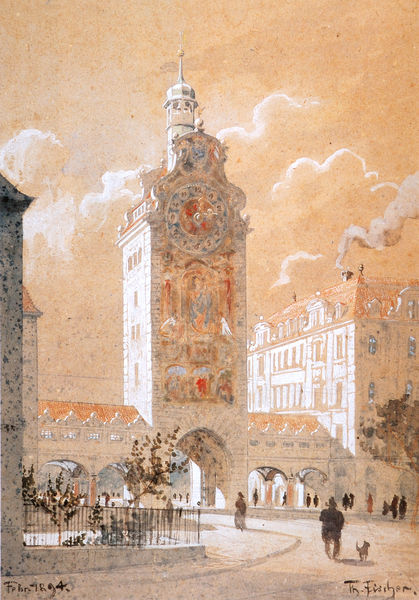
Titel: Projekt Turm, München, Sendlinger Tor (Perspektive)
Künstler: Theodor Fischer
Institution: Nachlass Fischer
Schlagwörter: baum, blau, blätter, dunkel, gemälde, himmel, laub, mann, schatten, weiß, wolken, aquarell, bäume, fluss, frauen, gelb, impressionismus, menschen, ocker, stadt, abend, braun, bunt, fenster, frau, fussgänger, grau, hell, hut, kreide, licht, männer, orange, pastell, schwarz, strasse, säulen, zeichnung, dach, gebäude, haus, hund, rot, schloss, tier, tiere, weg, wolke, zaun, beige, leute, malerei, ornament, architektur, barock, mensch, spitze, bild, signatur, dämmerung, häuser, kalt, morgen, strauch, brücke, busch, gitter, kirche, rauch, sonne, mantel, rosa, kamin, schornstein, turm, garten, bogen, fassade, passanten, vedute, fischer, dächer, giebel, mauer, abendsonne, sonnenuntergang, tag, winter, platz, sigantur, rundbogen, kuppel, arch, arches, architecture, blue, church, hat, oil, ornate, people, red, white, window, afternoon, dress, figures, france, painting, three, wall, windows, wohnung, woman, wandmalerei, uhr, brown, durchgang, geländer, railing, tor, bögen, eingang, arkade, bürgersteig, gehsteig, glockenturm, münchen, torbogen, spaziergang, denkmal, gehweg, pavement, heiter, rathaus, österreich, arkaden, tore, stadttor, smoke, cloud, clouds, man, sky, stone, tree, fresken, building, house, landscape, rötlich, roof, street, tower, trees, onne, stadtmauer, lichtstimmung, einfahrt, baroque, spain, spaziergänger, light, dusk, entrance, garden, porch, road, drawing, paper, color, shadow, dog, walking, birds, zeiger, ziffernblatt, bau, pen, clock, bridge, fence, town, peach, turmuhr, sunlight, stroll, fraune, wohnungen, city, day, human, promenade, leaves, pastel, rondell, archway, temple, protal, square, brick, buildings, facade, gate, place, prag, walk, watercolor, colorful, uhrturm, signature, watch, england, animal, akarde, engang, herrchen, outdoors, sunset, shadows, paint, chimney, sidewalk, urban, arabic, humans, portal, mary, ornamental, hazy, pray, bamberg, tübingen, chruch, peopl, tall, bell, european, street scene, rooftops, plaza, grill, arcade, city gate, gates, torboggen, volute, bell tower, town house, soft, city wall, s, town center, jhell, passage, office, beaie, orange house, city hall, tunnel, archways, citizen, 1894, colute, boardwalk, flaneur, signaure, clowds, gateway, zaaun, cloc, clock tower, railings, curb, lwall, buciilding, wrought iron, dog\, susnset, pregnitz, ska, swaure, colck